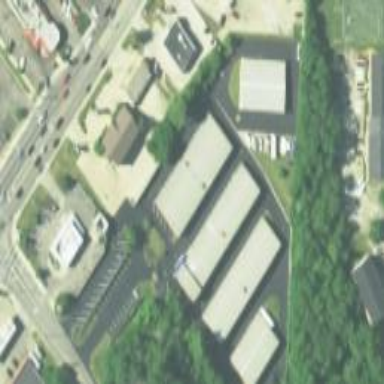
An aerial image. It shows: Self-storage facility.